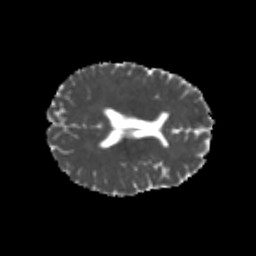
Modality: MD
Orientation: axial
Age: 22
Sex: female
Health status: healthy
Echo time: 0.074 s